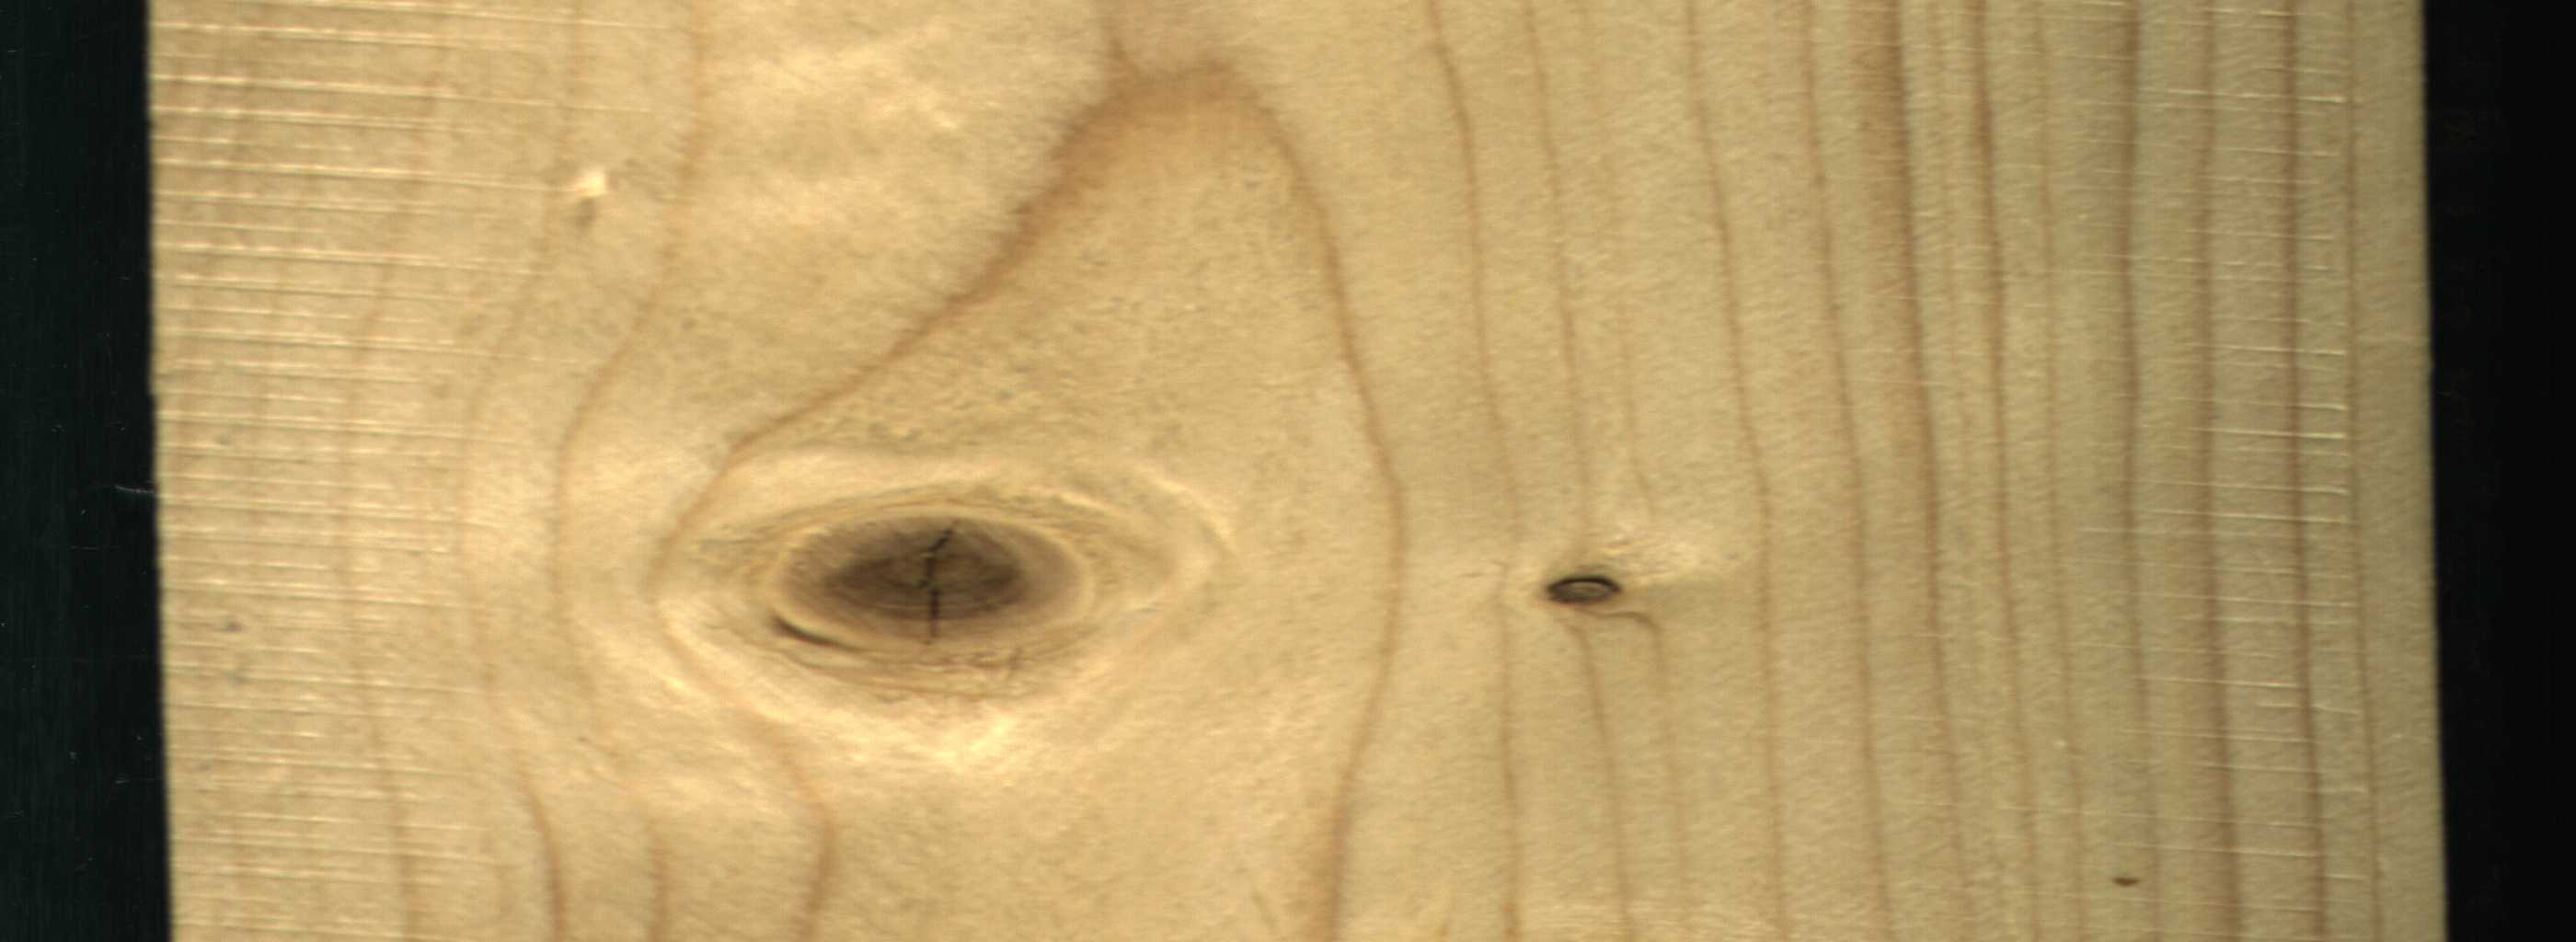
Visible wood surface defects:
knot_with_crack
Dead_Knot